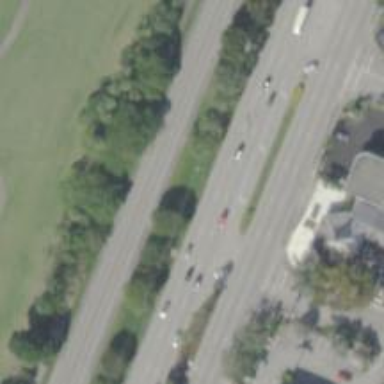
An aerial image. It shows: Asphalt road classified as trunk highway.